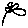
Label: flower